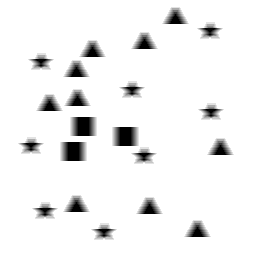
Squares: 3
Triangles: 10
Stars: 8
Total shapes: 21